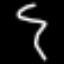
Label: squiggle